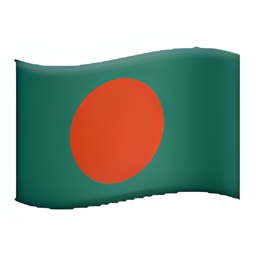
Name: flag for bangladesh
Emoji: 🇧🇩
Group: Flags
Sub-group: country-flag